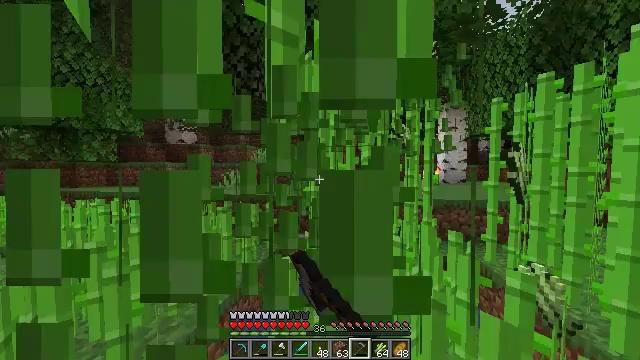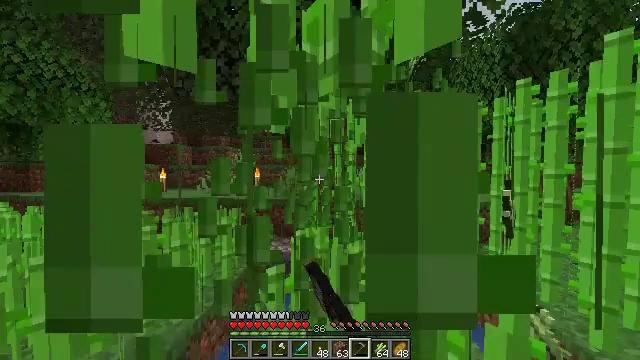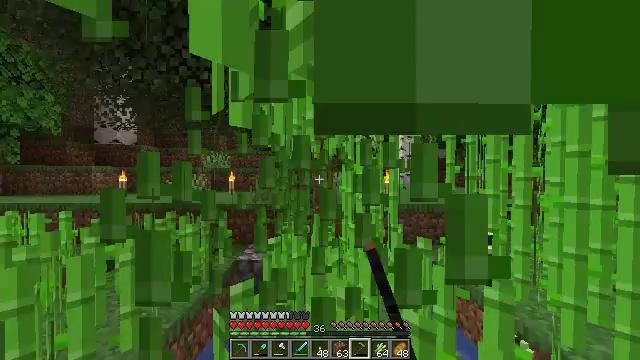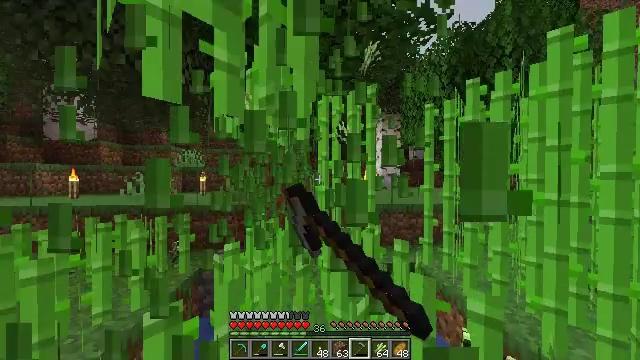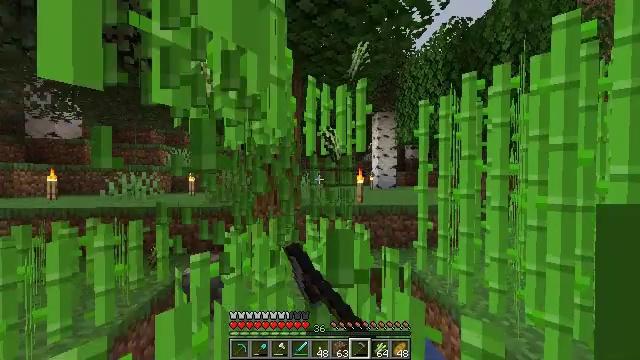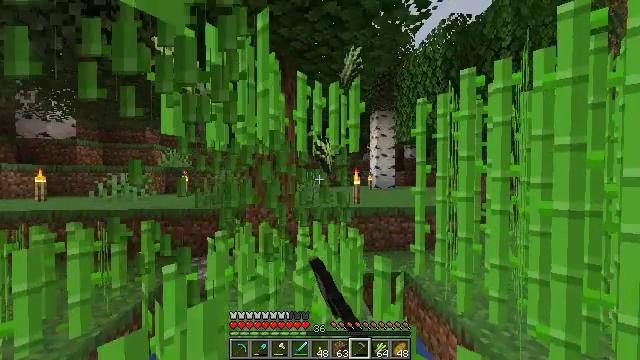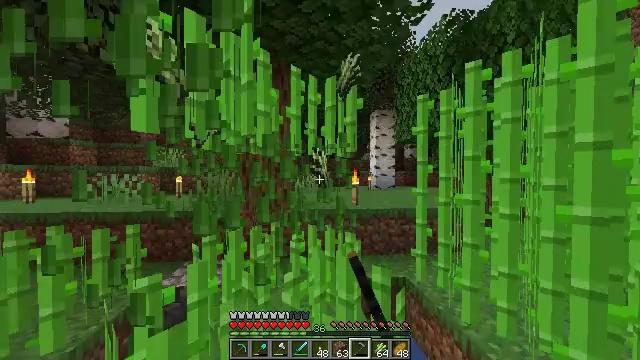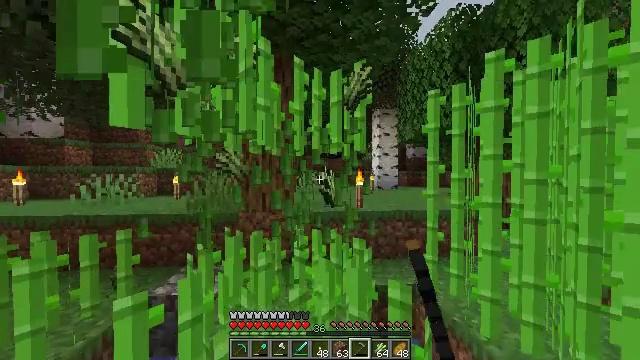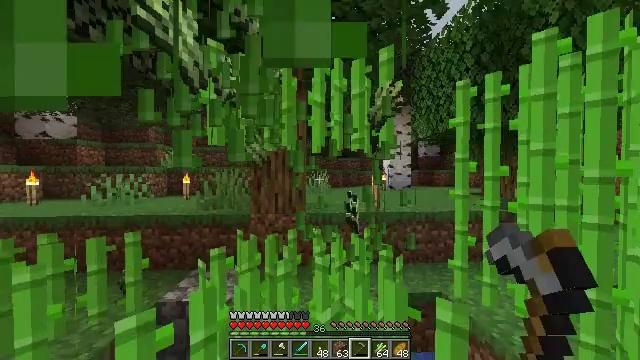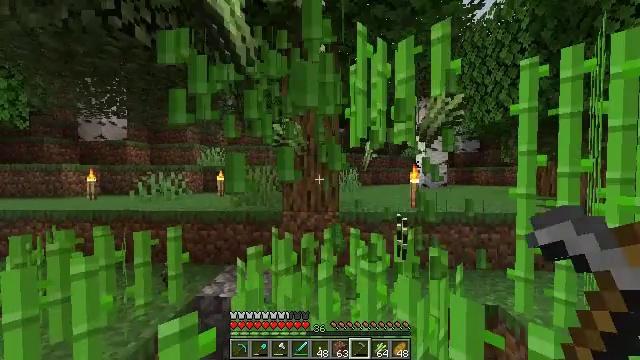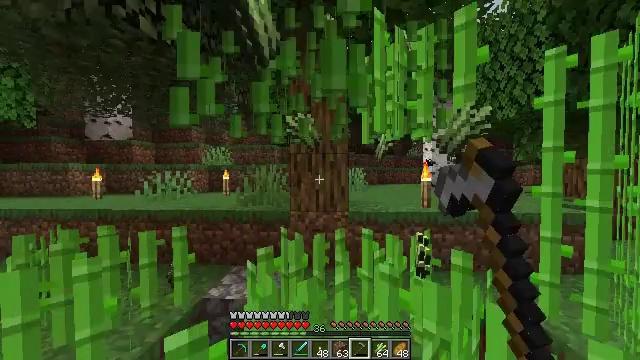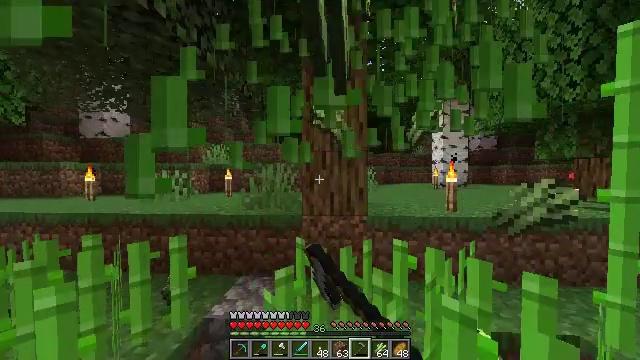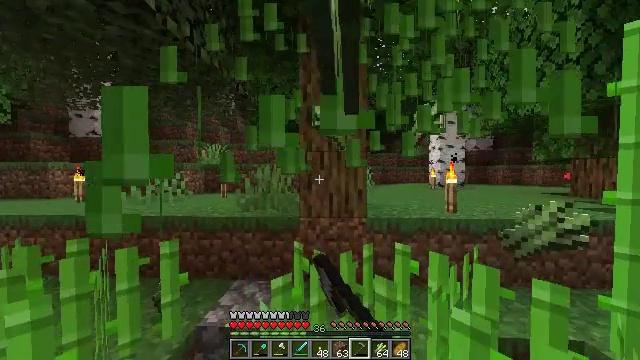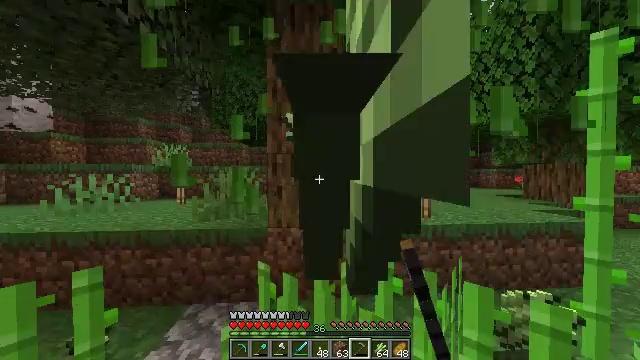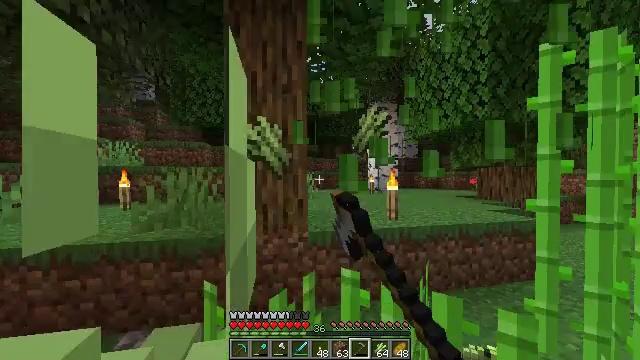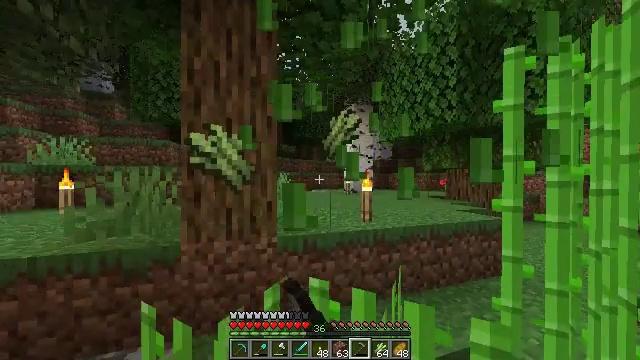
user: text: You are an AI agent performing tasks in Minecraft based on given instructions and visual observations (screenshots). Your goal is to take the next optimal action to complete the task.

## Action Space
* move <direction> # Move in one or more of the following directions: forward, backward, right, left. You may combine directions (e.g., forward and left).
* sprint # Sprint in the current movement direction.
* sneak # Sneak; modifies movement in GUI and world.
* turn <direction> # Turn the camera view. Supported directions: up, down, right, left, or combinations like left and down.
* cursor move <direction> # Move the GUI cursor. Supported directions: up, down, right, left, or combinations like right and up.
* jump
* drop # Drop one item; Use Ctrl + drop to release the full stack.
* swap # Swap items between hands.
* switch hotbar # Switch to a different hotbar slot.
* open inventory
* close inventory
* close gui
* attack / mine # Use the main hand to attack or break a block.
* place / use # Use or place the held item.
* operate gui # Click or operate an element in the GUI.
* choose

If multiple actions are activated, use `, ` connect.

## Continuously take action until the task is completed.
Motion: motion action
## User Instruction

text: Collect sugar cane near water sources.
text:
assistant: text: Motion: move forward and move right, sprint, turn right, attack / mine
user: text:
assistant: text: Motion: move forward and move right, sprint, turn right, attack / mine
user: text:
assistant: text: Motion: move forward and move right, sprint, turn right, attack / mine
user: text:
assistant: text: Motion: move forward and move right, sprint, attack / mine
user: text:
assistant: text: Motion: move forward and move right, sprint, attack / mine
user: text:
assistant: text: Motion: move forward and move left, sprint, attack / mine
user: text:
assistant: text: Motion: move forward and move left, sprint, attack / mine
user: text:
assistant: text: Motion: move forward and move left, sprint, turn left, attack / mine
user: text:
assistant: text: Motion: move forward and move left, sprint, turn left, attack / mine
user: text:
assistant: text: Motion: move forward and move left, sprint, attack / mine
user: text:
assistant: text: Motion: move forward, sprint, attack / mine
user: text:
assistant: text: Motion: move forward, sprint, attack / mine
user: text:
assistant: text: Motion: move forward and move right, sprint, turn right, attack / mine
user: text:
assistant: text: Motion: move forward and move right, sprint, turn right, attack / mine
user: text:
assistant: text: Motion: move forward and move right, sprint, turn right
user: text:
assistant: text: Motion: move forward and move right, sprint, turn right
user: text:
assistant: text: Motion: move forward and move right, sprint, turn right and down
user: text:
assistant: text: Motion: move forward and move left, sprint
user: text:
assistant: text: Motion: move forward and move left, sprint
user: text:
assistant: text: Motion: move forward and move left, sprint
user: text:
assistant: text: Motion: move forward and move left, sprint, turn right
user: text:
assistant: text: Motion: move forward and move left, sprint, turn right and up
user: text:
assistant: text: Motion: move forward and move left, sprint, turn right
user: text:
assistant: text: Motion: move forward and move left, sprint, turn right
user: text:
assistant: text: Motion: move forward and move left, sprint, turn right
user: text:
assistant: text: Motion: move forward and move left, sprint, turn right
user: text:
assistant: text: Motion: move forward and move left, sprint, turn right
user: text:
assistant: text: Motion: move forward and move left, sprint, turn right
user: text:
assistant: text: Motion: move forward and move left, sprint, turn right
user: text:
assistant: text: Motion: move forward and move left, sprint, turn right, attack / mine